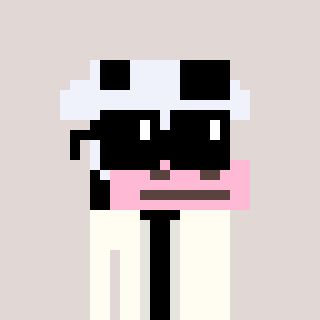
a pixel art character with square black sunglasses, a cow-shaped head and a grayscale-colored body on a warm background